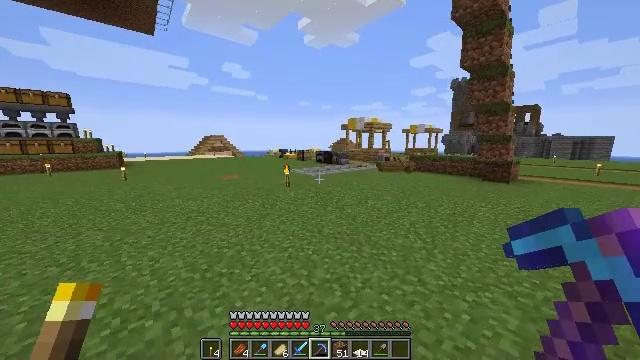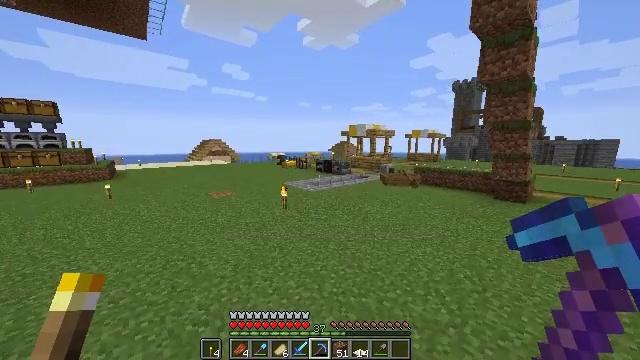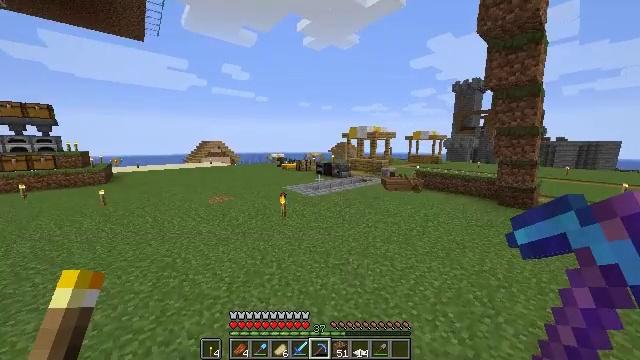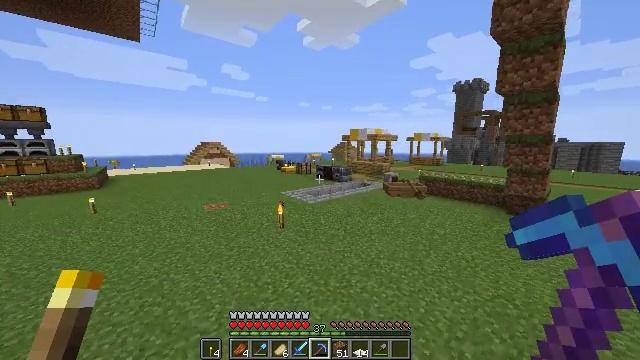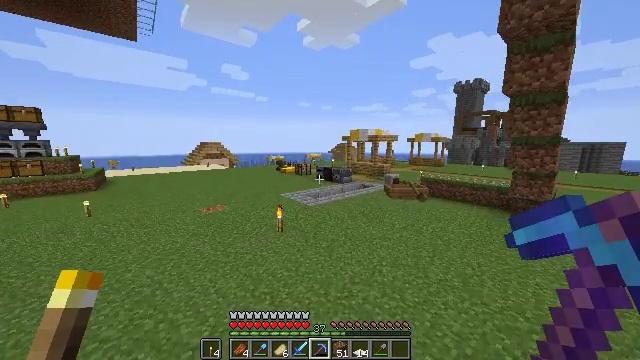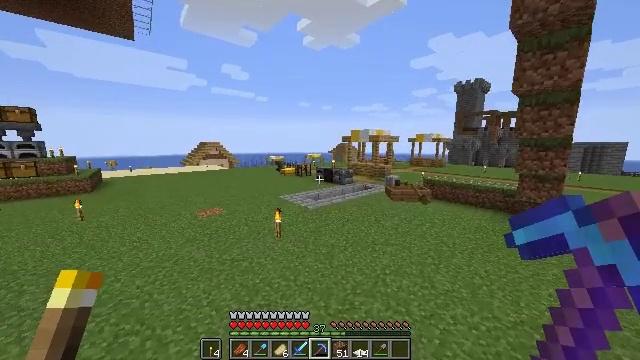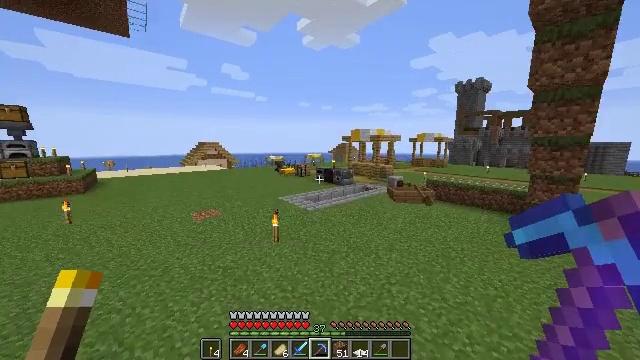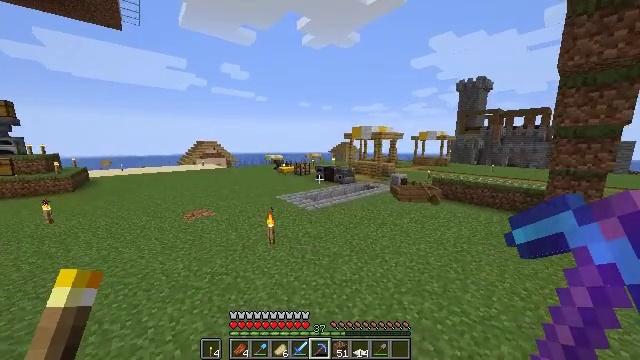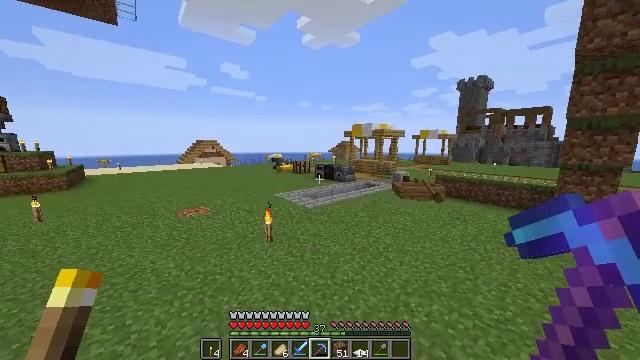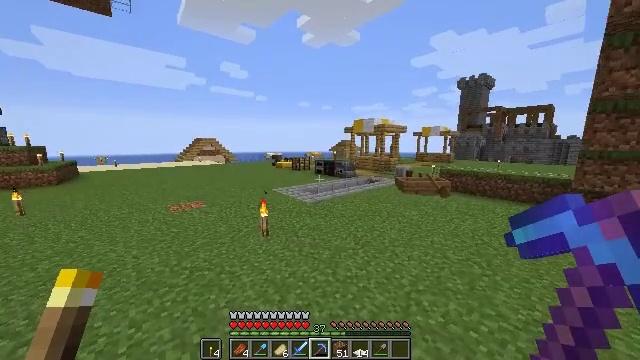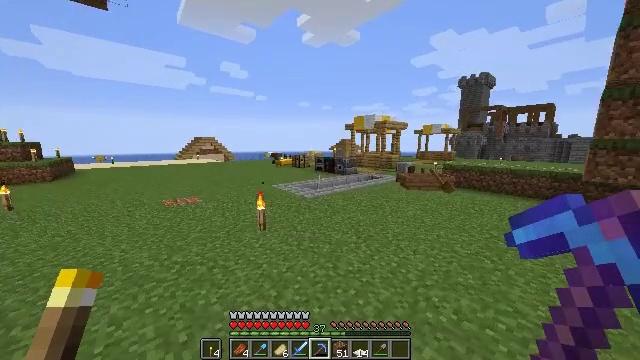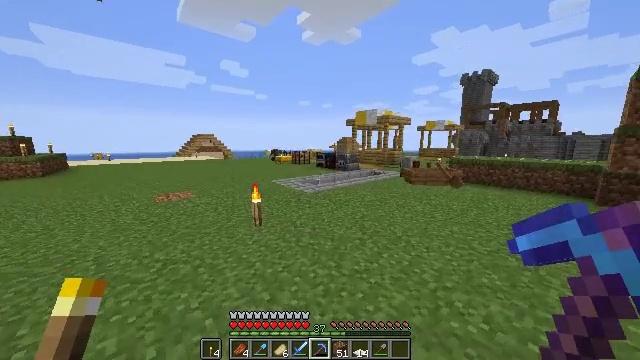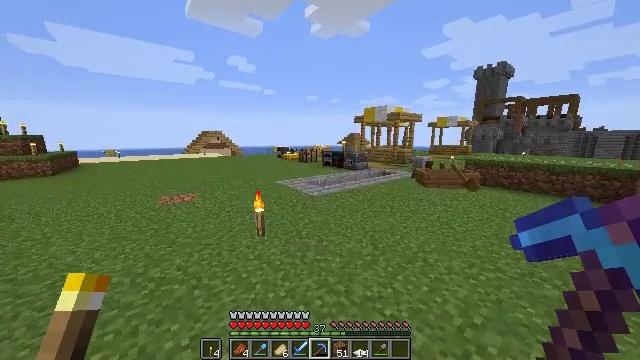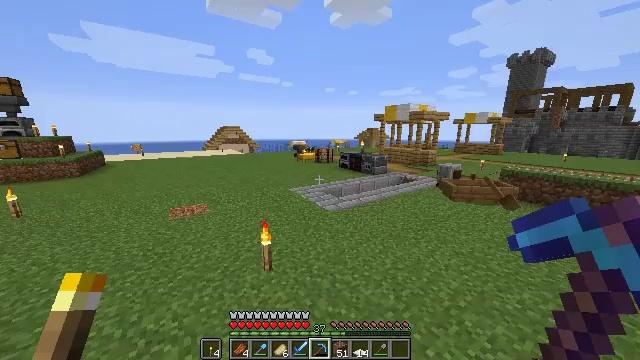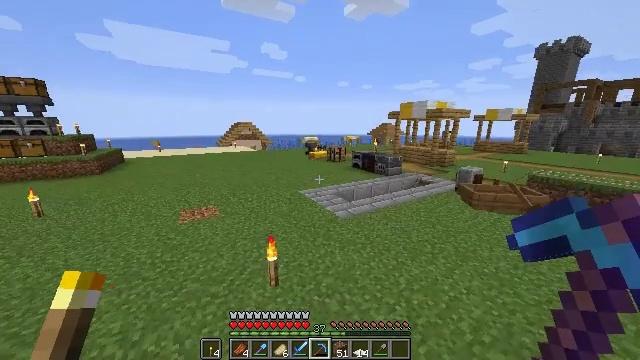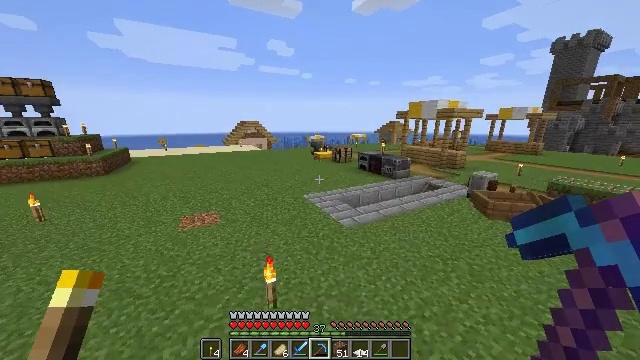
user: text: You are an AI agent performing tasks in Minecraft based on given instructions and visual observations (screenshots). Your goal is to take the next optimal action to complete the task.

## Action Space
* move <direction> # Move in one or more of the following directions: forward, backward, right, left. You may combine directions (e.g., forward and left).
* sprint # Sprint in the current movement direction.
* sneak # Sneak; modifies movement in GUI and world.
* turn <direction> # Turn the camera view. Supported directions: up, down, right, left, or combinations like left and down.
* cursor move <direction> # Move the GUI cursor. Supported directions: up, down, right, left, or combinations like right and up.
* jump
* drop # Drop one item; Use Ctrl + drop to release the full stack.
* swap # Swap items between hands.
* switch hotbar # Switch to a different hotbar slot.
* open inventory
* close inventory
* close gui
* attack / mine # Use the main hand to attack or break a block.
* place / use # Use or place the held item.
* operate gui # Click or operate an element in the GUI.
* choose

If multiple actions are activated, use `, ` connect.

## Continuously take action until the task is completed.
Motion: motion action
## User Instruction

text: Gather the smithing table into your inventory.
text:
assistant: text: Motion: move forward, sprint, jump
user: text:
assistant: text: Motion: move forward, jump
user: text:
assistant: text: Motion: move forward, jump
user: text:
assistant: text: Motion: move forward, jump
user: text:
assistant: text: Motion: move forward, jump
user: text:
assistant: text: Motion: move forward, jump
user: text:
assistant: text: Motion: move forward, jump
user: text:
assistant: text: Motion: move forward, jump
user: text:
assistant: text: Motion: move forward, jump
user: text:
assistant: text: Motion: move forward, jump
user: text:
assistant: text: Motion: move forward, sprint, jump
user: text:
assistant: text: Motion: move forward, sprint, turn left and down, jump
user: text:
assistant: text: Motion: move forward, sprint, turn left and down, jump
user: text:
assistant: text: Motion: move forward, sprint, turn left and down, jump
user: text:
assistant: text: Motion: move forward, turn left, jump
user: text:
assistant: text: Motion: move forward, jump
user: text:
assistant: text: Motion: move forward, jump
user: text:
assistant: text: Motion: move forward, jump
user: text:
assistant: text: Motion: move forward, jump
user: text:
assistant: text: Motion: move forward, jump
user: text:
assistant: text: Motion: move forward, jump
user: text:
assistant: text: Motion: move forward, jump
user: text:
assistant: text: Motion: move forward, jump
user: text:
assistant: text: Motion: move forward, sprint, jump
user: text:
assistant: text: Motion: move forward, sprint, jump
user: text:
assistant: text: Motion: move forward, sprint, jump
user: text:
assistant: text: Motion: move forward, sprint, jump
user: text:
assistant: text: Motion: move forward, jump
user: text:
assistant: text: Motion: move forward, jump
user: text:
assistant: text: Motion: move forward, jump